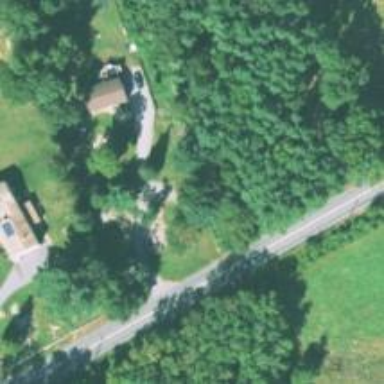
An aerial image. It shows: Driveway.